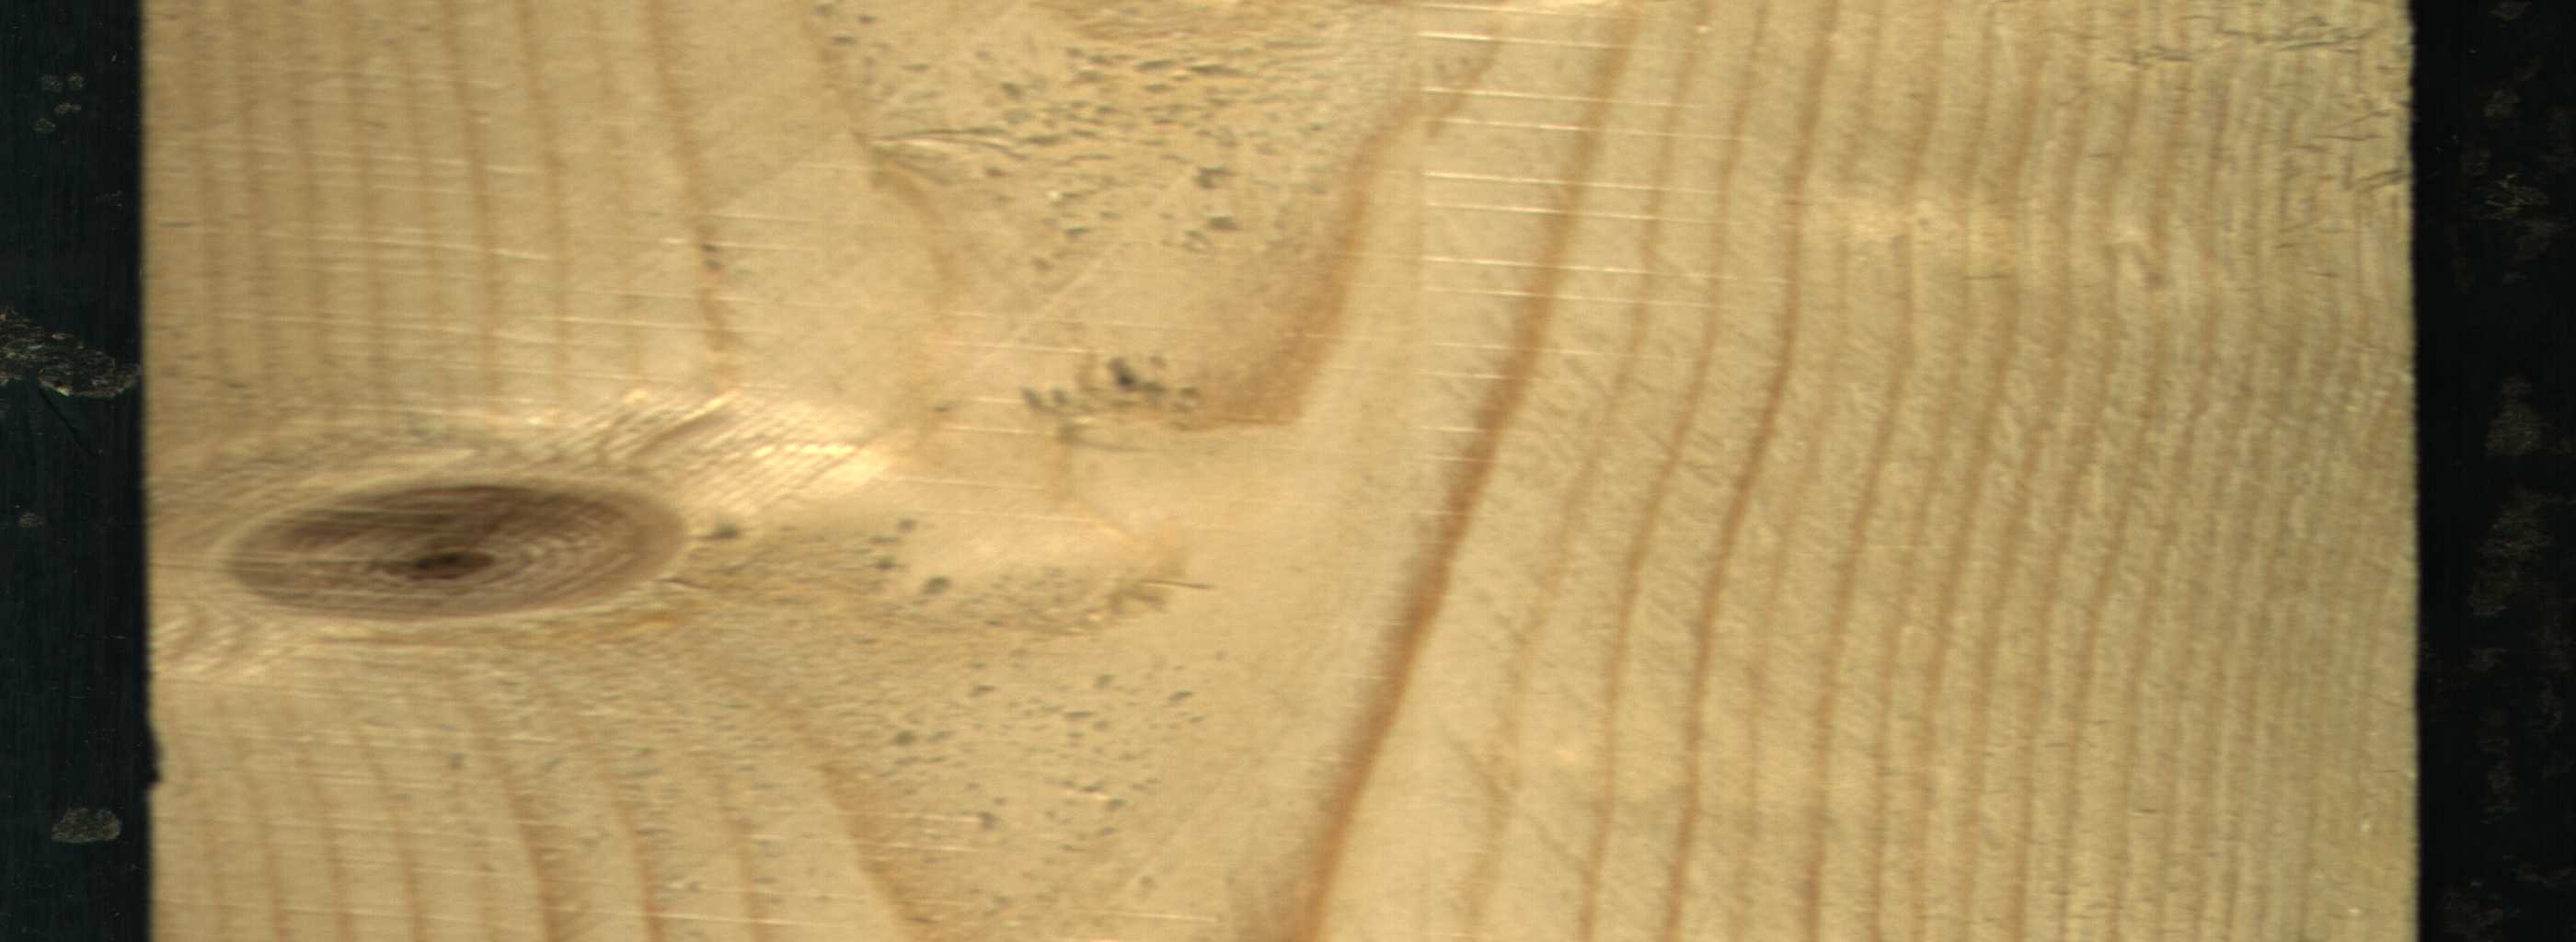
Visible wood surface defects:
Live_Knot